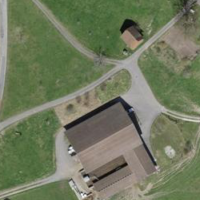
EUNIS habitat code: 52
Species observed at this site:
Cardamine pratensis